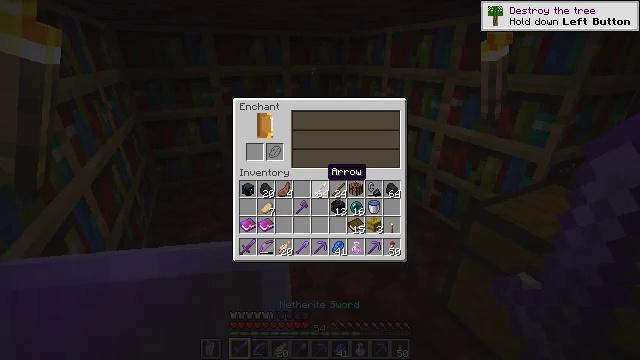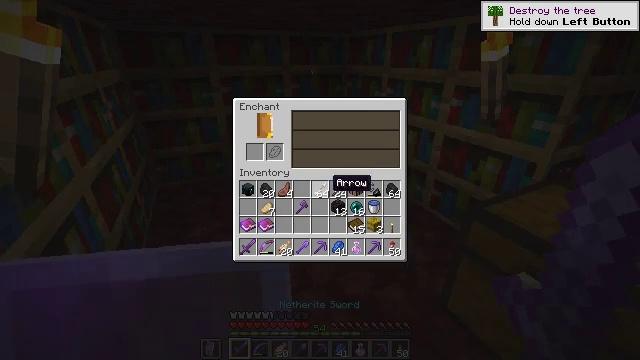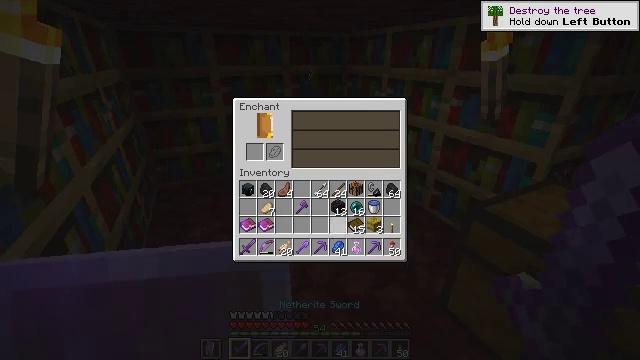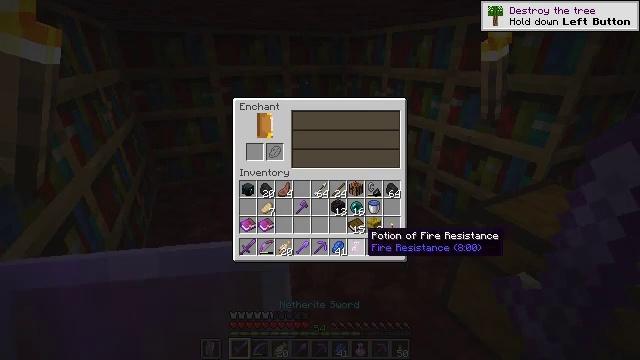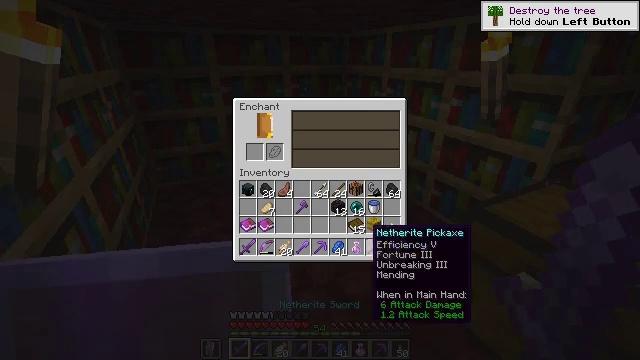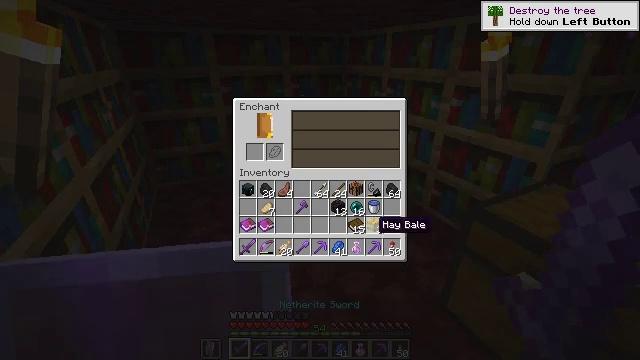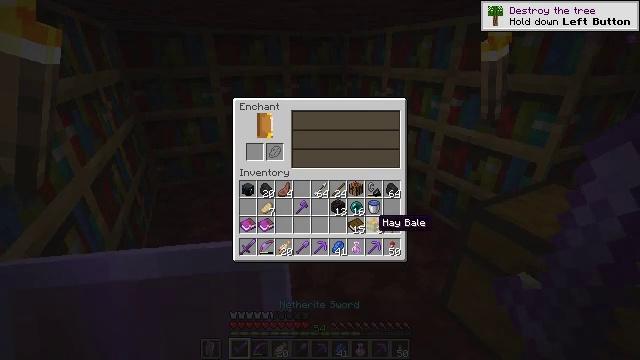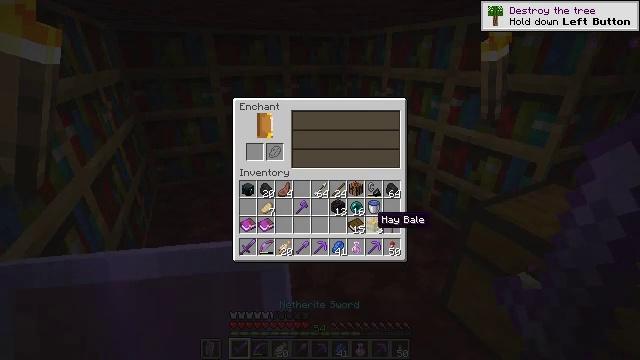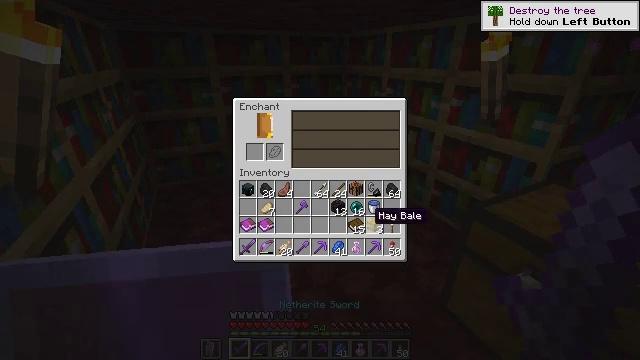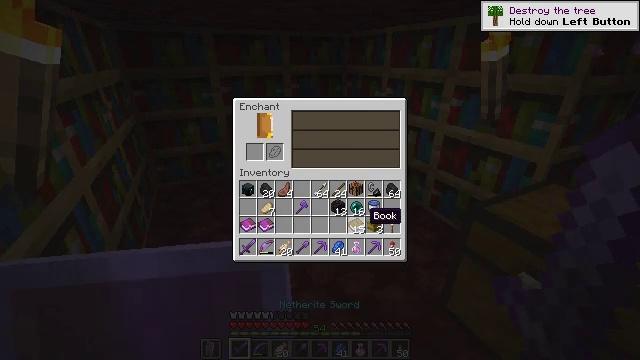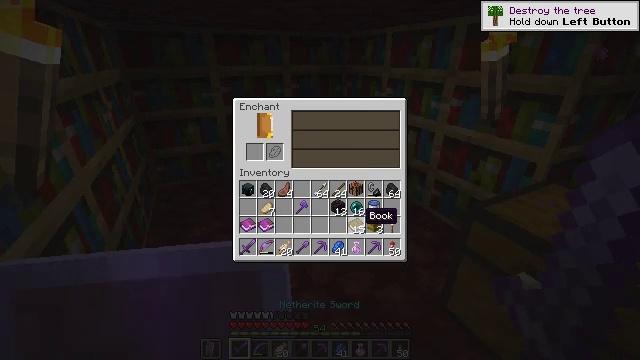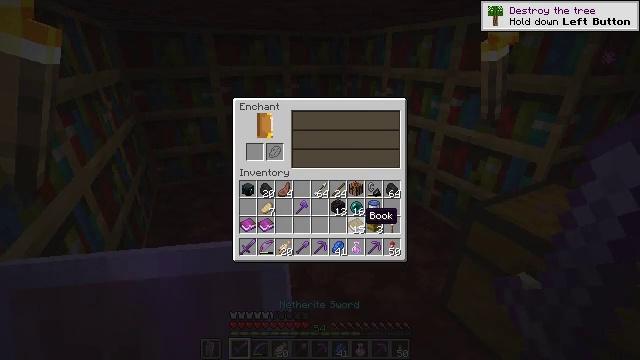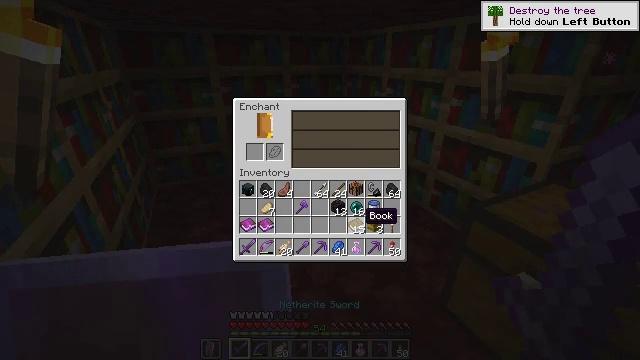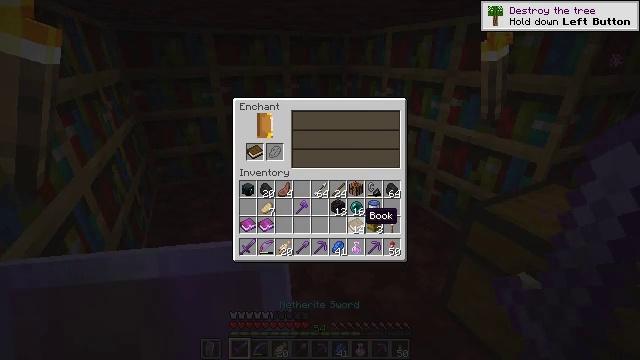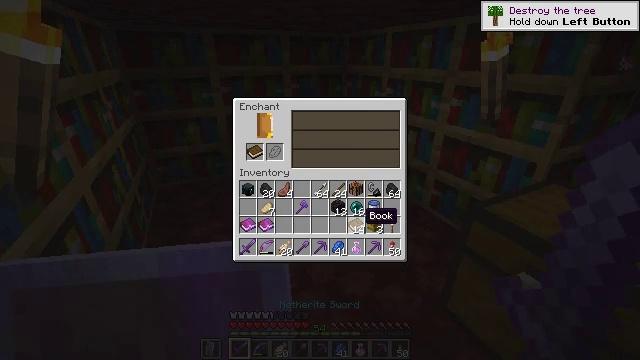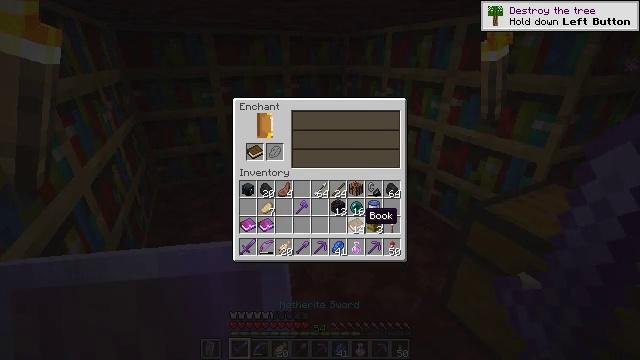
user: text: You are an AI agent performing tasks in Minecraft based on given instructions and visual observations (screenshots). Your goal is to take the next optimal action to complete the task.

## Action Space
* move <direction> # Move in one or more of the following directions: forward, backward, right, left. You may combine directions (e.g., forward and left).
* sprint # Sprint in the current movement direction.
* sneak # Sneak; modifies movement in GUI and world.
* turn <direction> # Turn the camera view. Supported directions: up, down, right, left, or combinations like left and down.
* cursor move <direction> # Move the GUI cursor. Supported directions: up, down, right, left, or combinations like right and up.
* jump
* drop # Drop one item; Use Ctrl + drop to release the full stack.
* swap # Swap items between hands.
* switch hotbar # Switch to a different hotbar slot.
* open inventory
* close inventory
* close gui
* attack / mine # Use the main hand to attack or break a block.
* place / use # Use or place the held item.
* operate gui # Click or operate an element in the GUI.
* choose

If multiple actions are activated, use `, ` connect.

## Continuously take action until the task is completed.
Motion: motion action
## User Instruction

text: Kill an enderman.
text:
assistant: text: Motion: turn down
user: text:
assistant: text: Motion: turn right and down
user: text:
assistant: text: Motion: turn right and down
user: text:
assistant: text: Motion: no_op
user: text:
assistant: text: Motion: sneak, turn up
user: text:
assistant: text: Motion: sneak
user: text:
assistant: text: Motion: sneak
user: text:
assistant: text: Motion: sneak
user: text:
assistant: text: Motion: sneak
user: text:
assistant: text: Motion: sneak
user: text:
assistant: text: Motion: sneak
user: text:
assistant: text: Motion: sneak
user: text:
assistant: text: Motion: sneak, attack / mine
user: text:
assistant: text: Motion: sneak, attack / mine
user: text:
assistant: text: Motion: sneak, attack / mine
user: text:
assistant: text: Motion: sneak
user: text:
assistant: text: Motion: sneak
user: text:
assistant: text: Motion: sneak
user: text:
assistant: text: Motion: sneak, turn up
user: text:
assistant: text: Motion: sneak, turn up
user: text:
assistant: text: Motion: no_op
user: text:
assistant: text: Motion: no_op
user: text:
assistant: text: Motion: turn up
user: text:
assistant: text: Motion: no_op
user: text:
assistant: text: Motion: no_op
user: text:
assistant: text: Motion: no_op
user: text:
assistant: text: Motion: no_op
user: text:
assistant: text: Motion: no_op
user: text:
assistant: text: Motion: no_op
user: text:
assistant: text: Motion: no_op